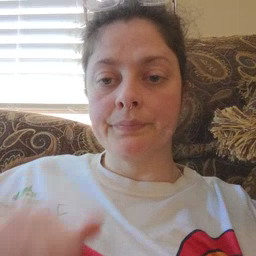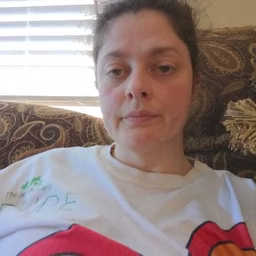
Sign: aunt